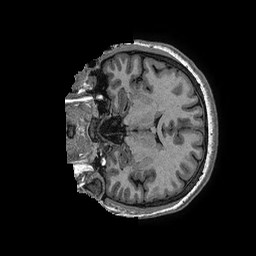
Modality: T1w
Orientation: coronal
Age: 33
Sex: female
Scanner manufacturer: ge
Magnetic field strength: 3 T
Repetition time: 0.006952 s
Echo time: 0.00292 s